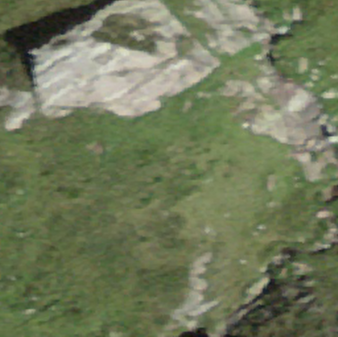
Label: bouldering_area